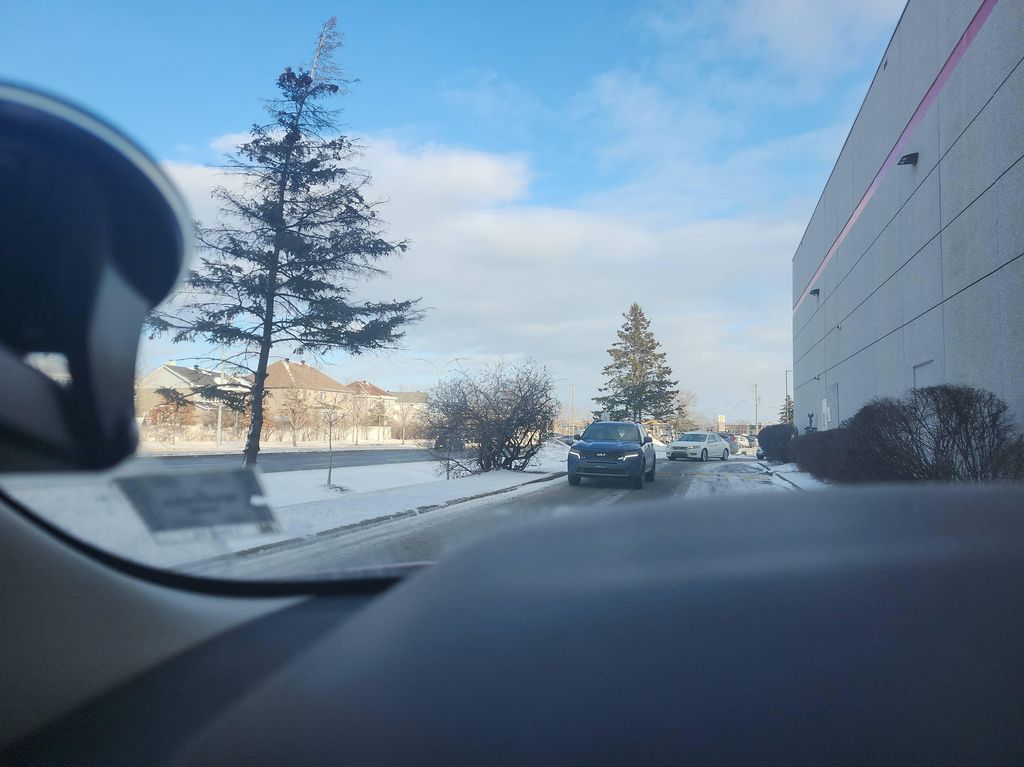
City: montreal